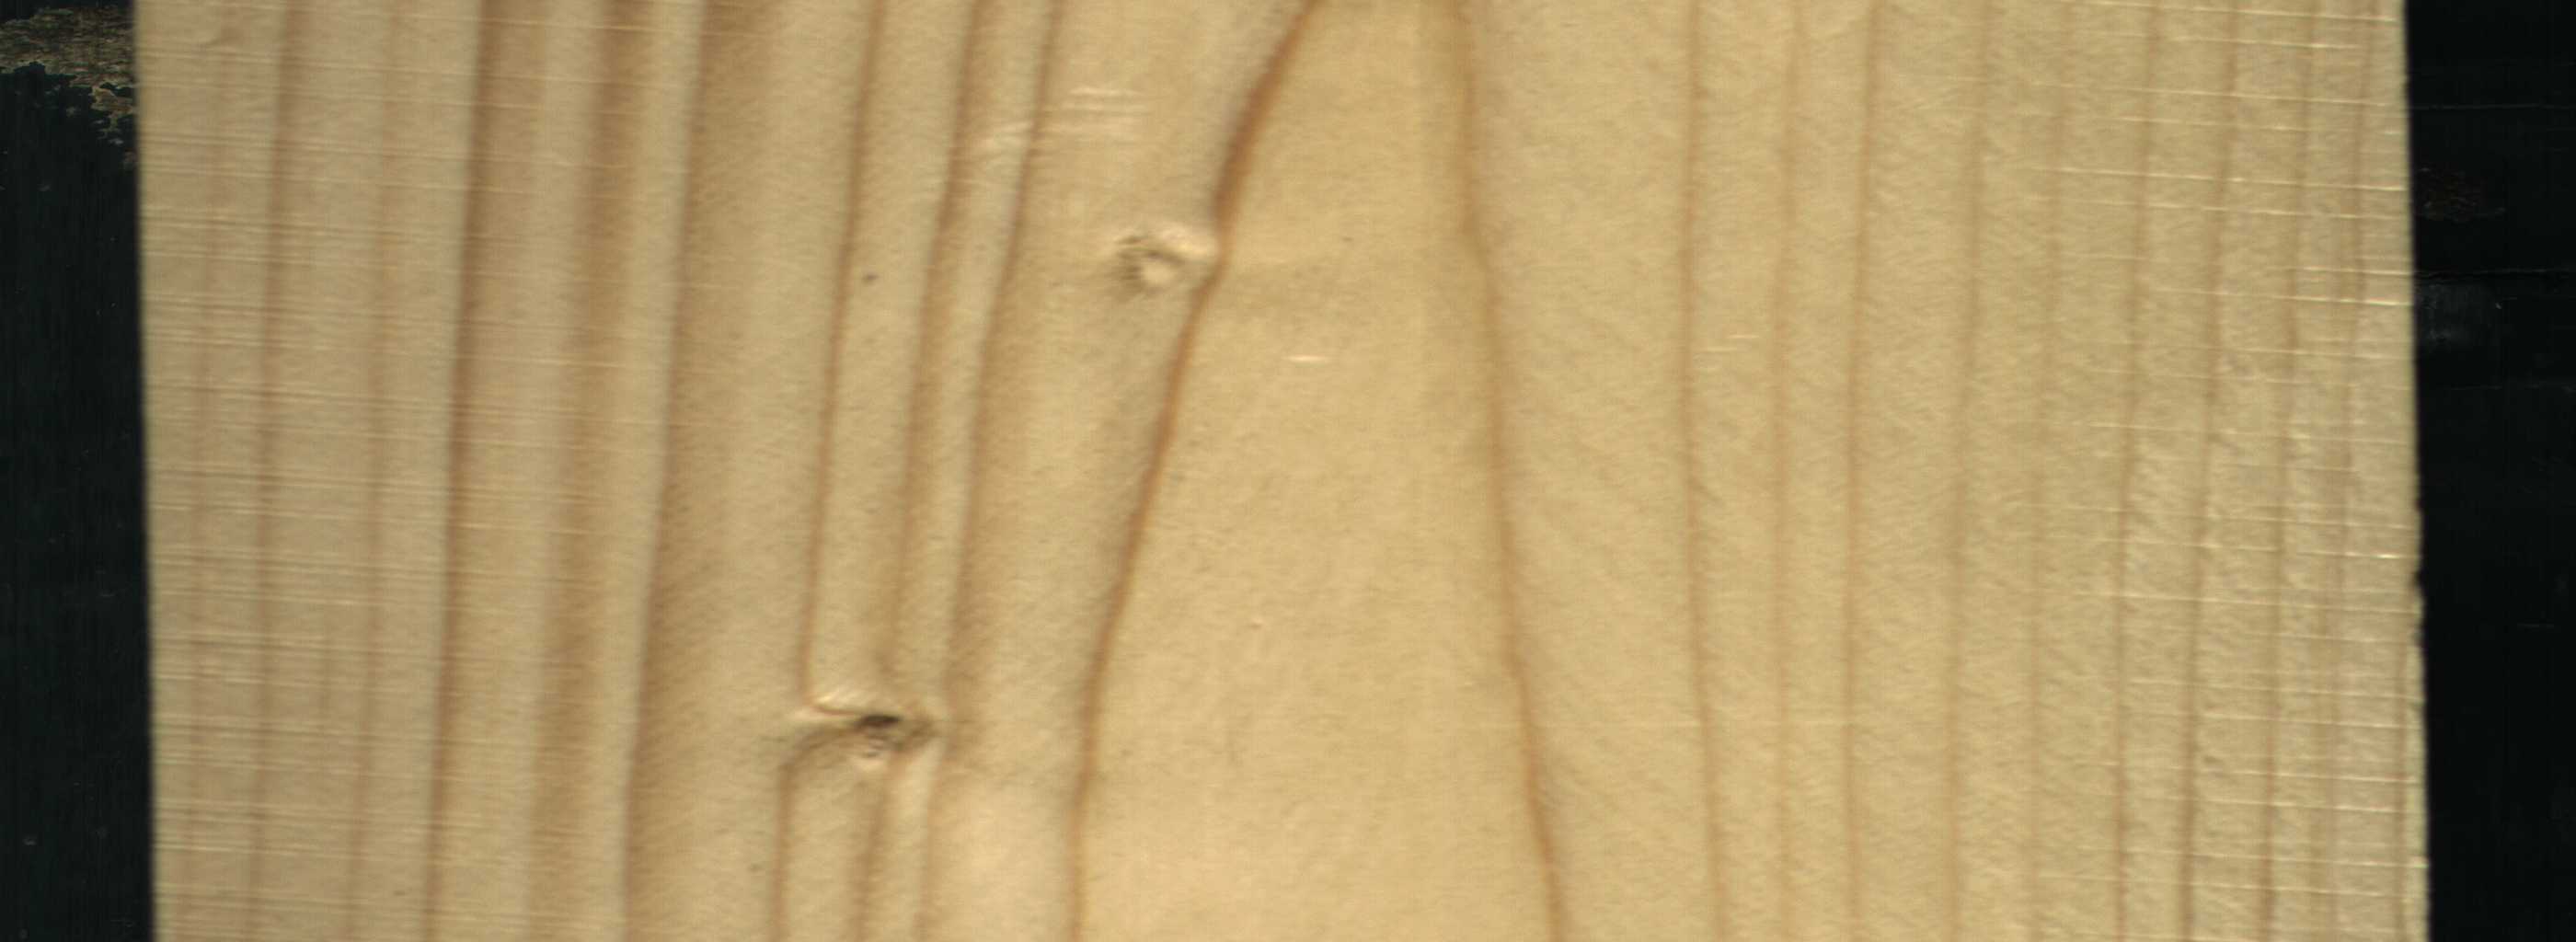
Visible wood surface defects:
Live_Knot